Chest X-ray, PA view. Patient: 47 years old, sex M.
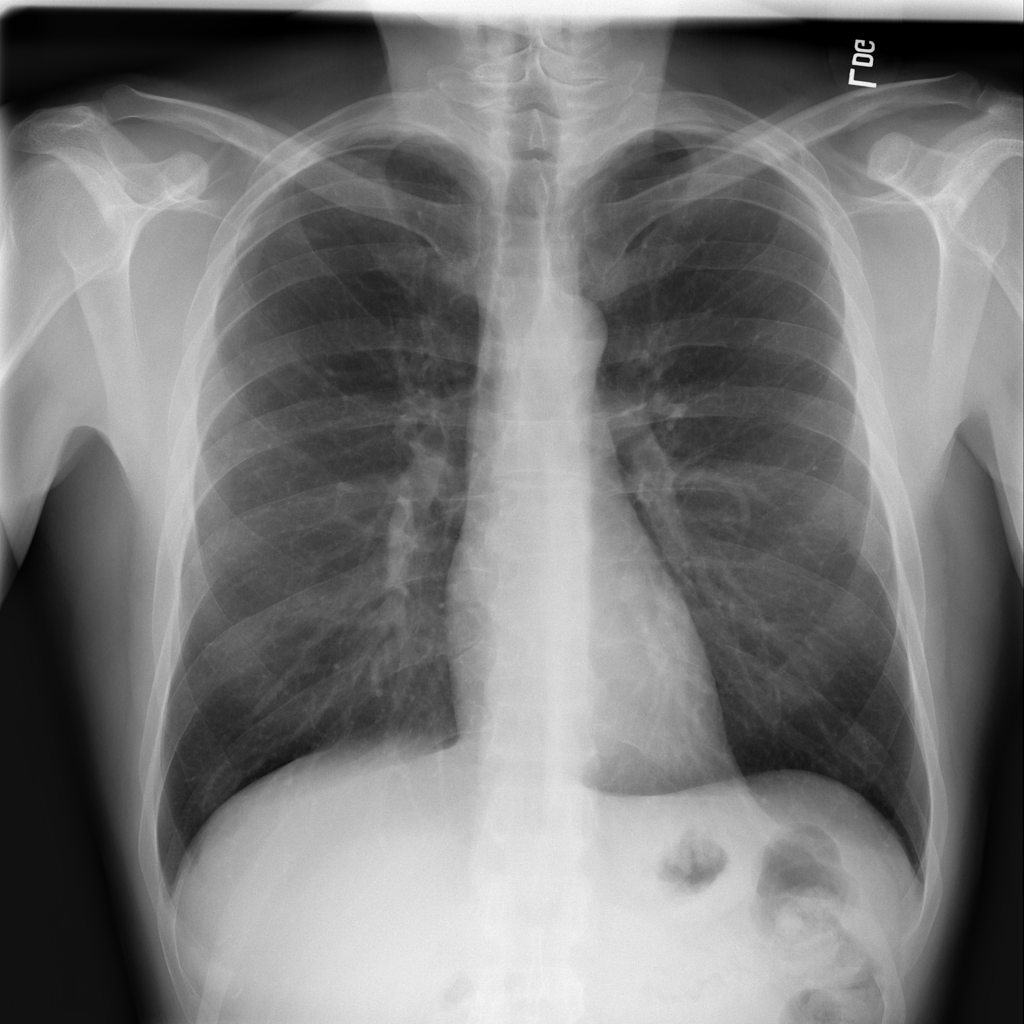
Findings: No Finding